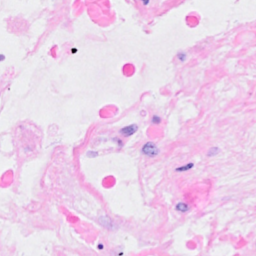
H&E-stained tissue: Breast